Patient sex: F
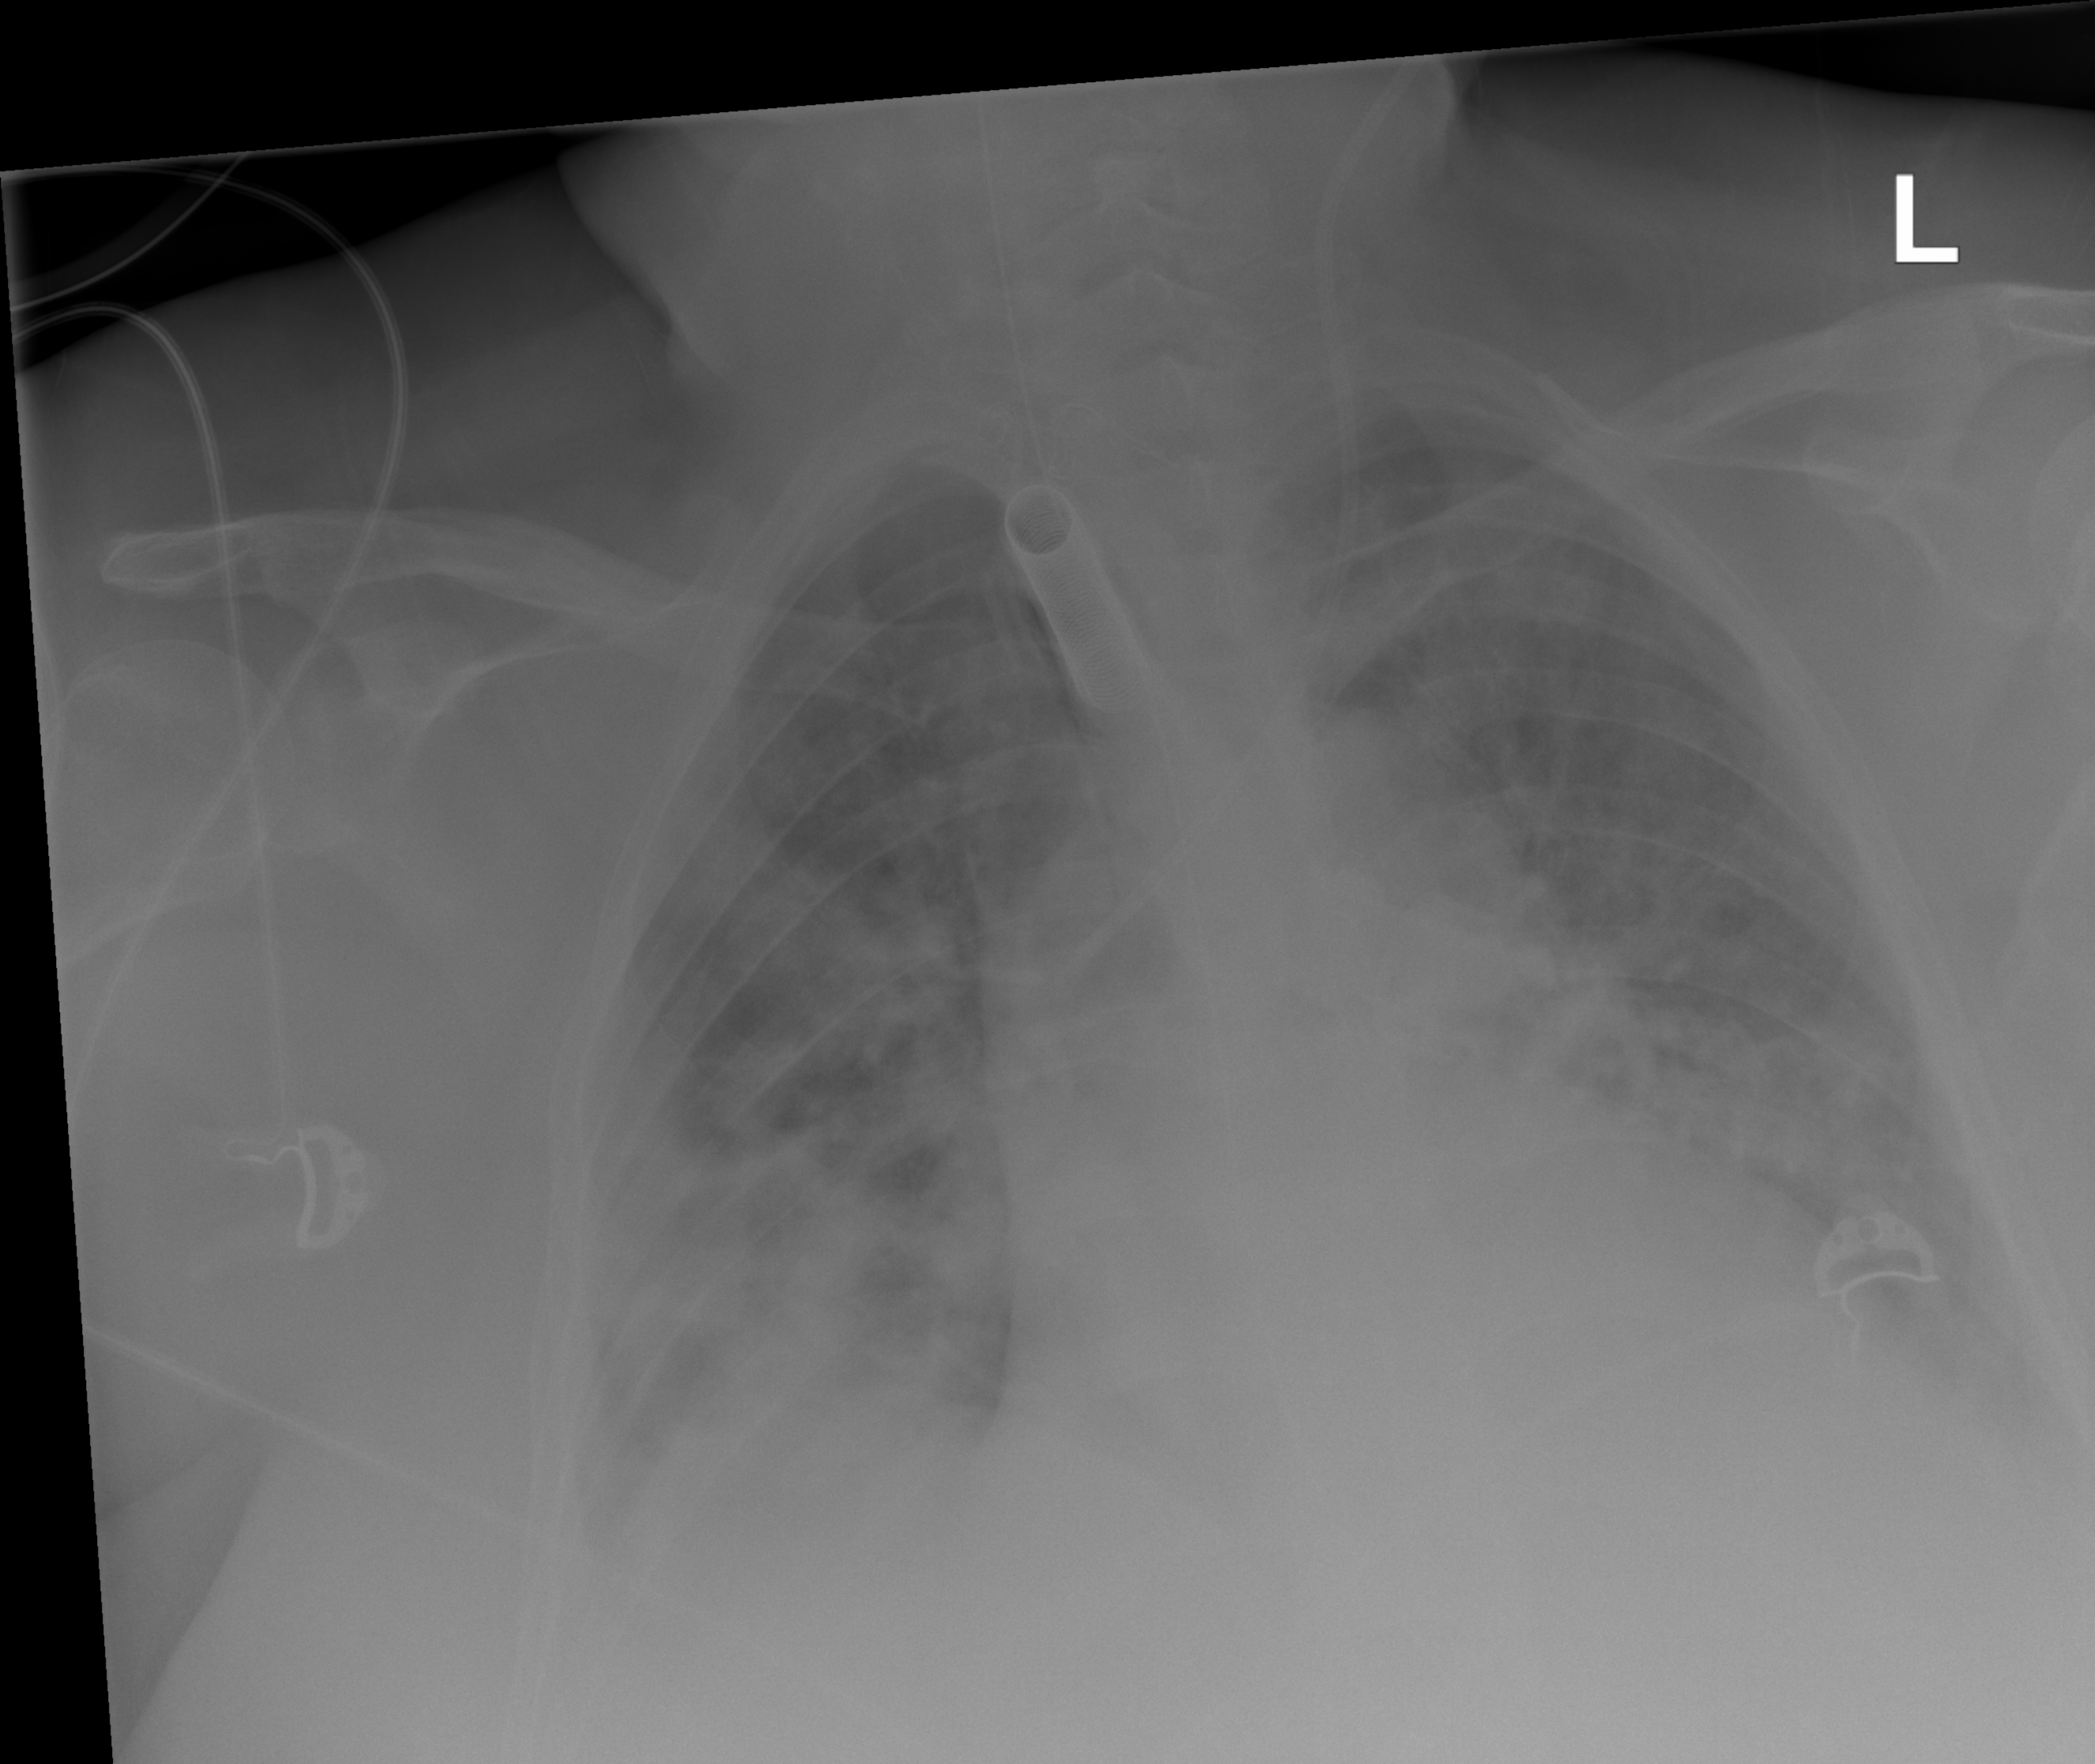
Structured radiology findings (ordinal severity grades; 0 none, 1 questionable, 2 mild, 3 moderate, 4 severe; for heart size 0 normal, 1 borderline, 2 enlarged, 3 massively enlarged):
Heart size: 2
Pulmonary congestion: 3
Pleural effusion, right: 2
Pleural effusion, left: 2
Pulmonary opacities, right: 3
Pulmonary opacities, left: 3
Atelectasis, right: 3
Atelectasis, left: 3